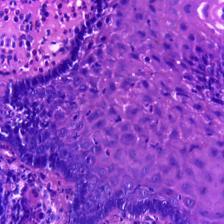
Diagnosis: OSCC